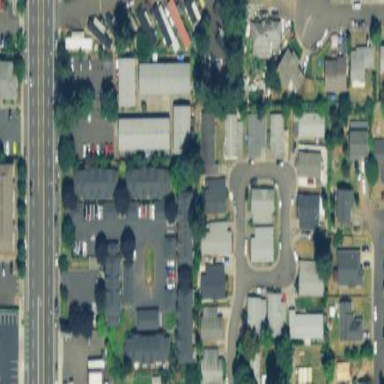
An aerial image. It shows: Residential area with apartments.